Question: When I connect to my local instance of SQL Server Express using SQL Server Management Studio I get a screen with the password automatically filled in as per this image:

I cannot remember what the password is. From this screen it appears to have 15 characters though.
I also have a Web app that connects to this database using ADO.Net. The Connection string is stored in the config file. Here I have:
'''
<connectionStrings>
<add name="DefaultConnection" xdt:Transform="Insert"
providerName="System.Data.SqlClient"
connectionString="Data Source=MY-PC\SQLEXPRESS;Integrated Security=SSPI;Database=Scoreboard;User ID=sa;Password=abc1234" />
</connectionStrings>
'''
The password here is 7 characters long (I've switched it to abc1234 for the purpose of displaying here)
I have a similar scenario with a database that I have on my web site's hosting server. i.e. my web app has a displayed 7 character password but my SSMS log-in has a 15 character password saved at start up. When I try and log in to that account using the 7 digit password it doesn't work.
What's going on here? I presume a single log-in name can only have one valid password and if so why is there the mismatch between the number of characters between the config files and the SSMS log-in screen?
For the record I can connect to the database from both the web app and SSMS.
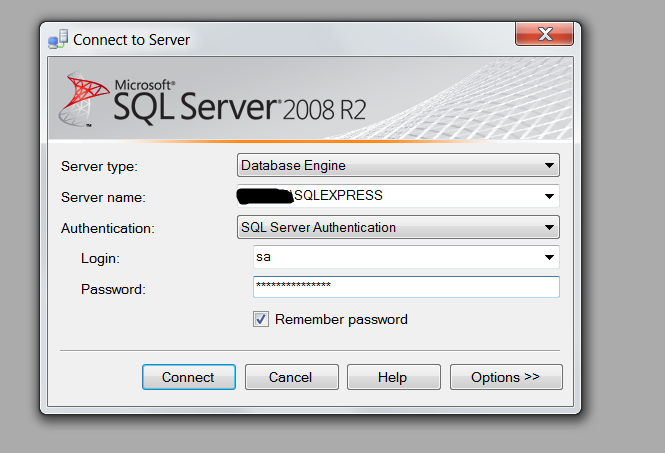
Answer: This a security trick that some programs use. You cannot rely on the number of stars. It just means there is a password that was remembered.